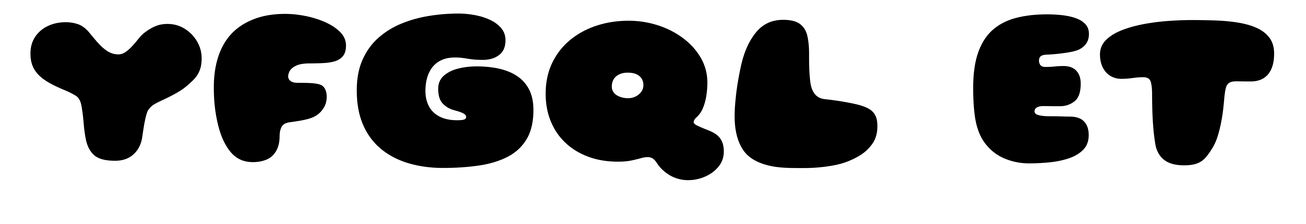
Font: Gluten_Black